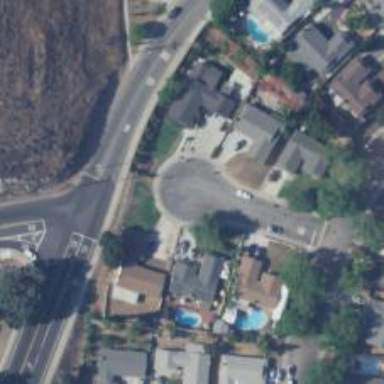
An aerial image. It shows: Residential road.